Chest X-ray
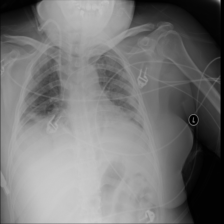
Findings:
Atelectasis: positive
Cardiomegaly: negative
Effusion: negative
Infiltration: negative
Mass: negative
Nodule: negative
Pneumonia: negative
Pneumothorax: negative
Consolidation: negative
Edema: negative
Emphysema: negative
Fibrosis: negative
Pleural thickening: negative
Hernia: negative